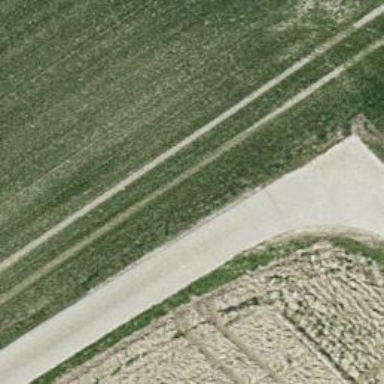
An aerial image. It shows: Track with grade1 tracktype.